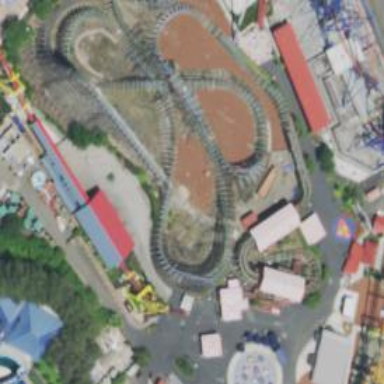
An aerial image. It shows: Thrilling roller coaster attraction.